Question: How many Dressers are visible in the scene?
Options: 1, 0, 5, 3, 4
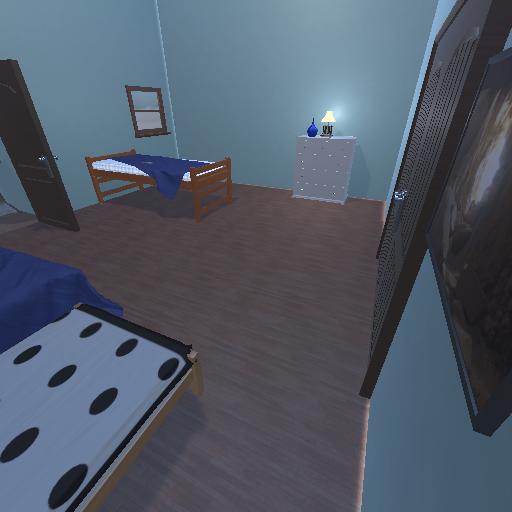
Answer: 1